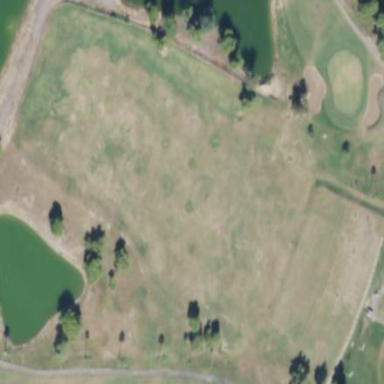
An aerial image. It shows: Grassy area used as driving range for golf.